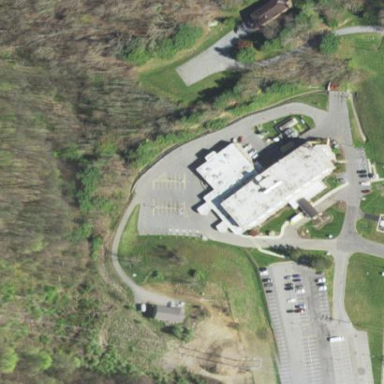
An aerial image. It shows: Healthcare facility identified as hospital.